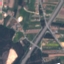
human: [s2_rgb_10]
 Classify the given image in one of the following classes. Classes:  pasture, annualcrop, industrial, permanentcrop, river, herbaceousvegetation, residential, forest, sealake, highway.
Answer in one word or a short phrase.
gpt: Highway